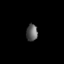
Tissue: lung
Cell type: Others
Senescence score: 0.228
Nuclear area (px): 188
Mean DAPI intensity: 94.064